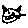
Label: cat